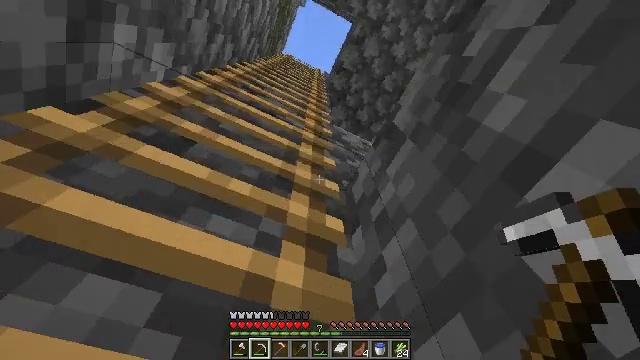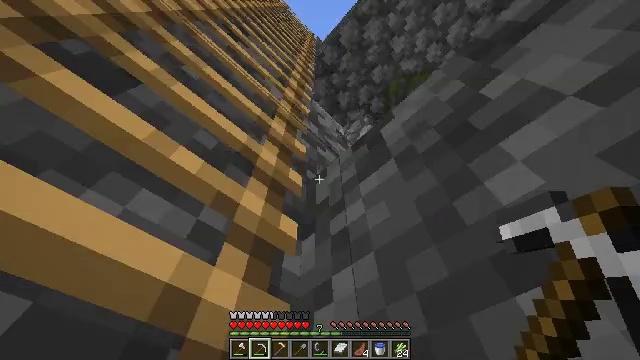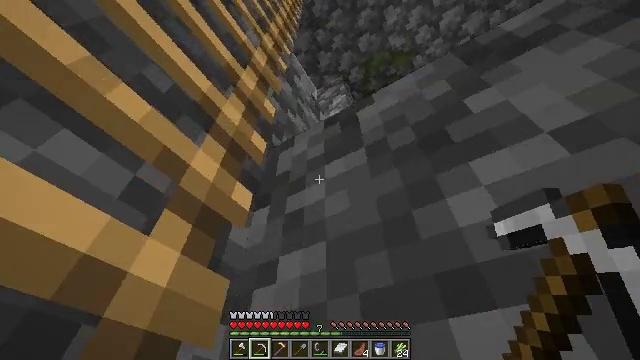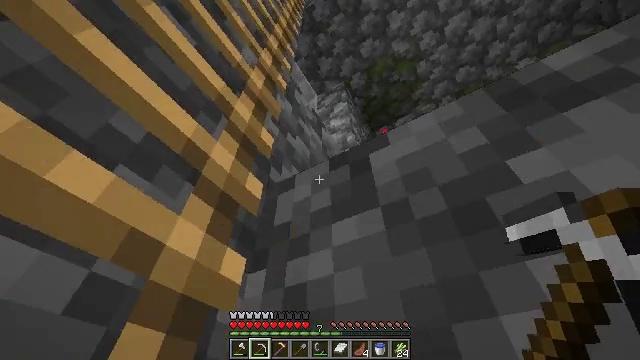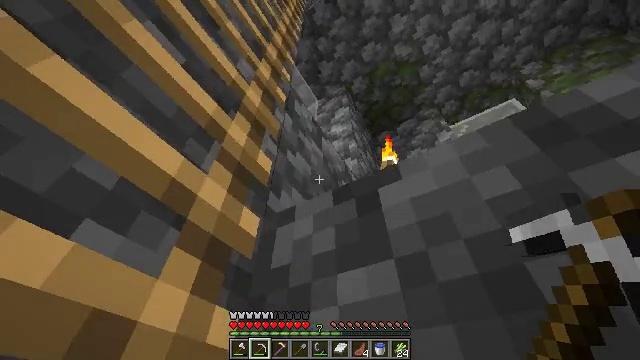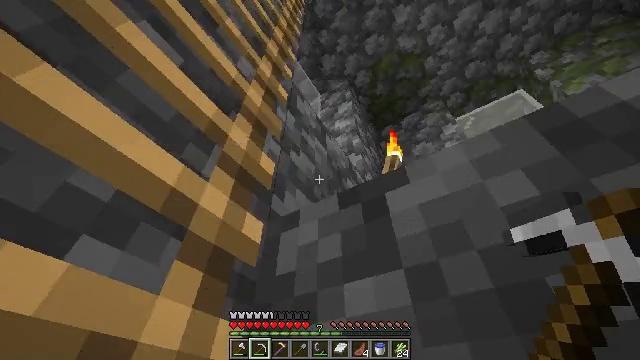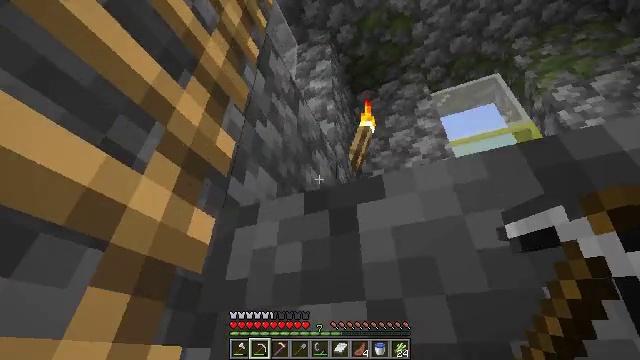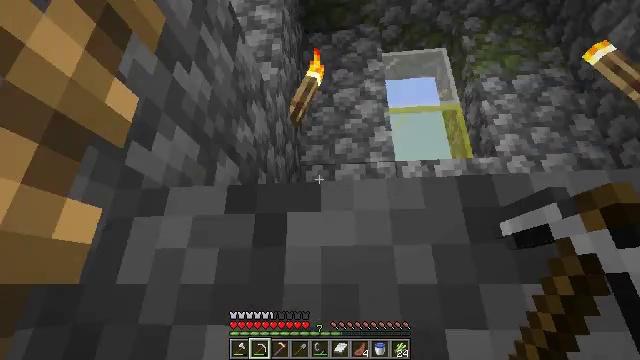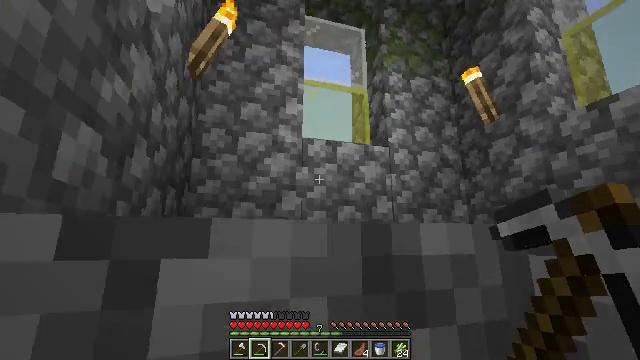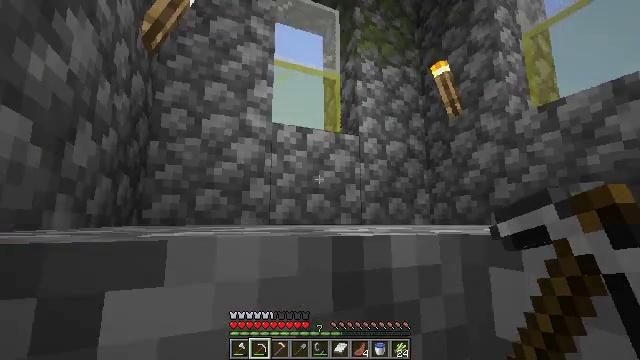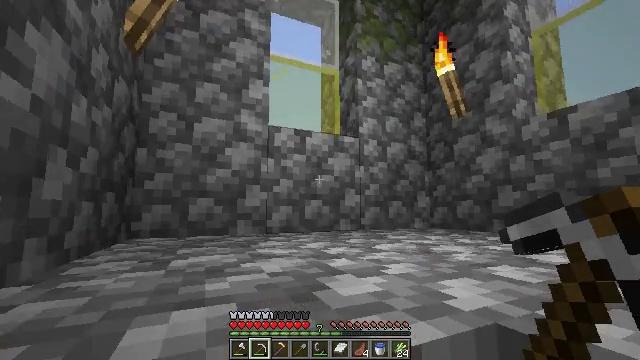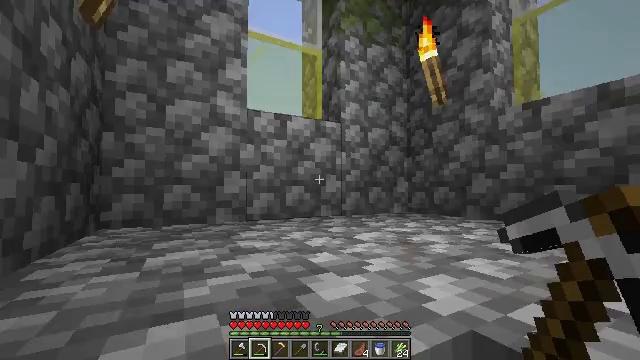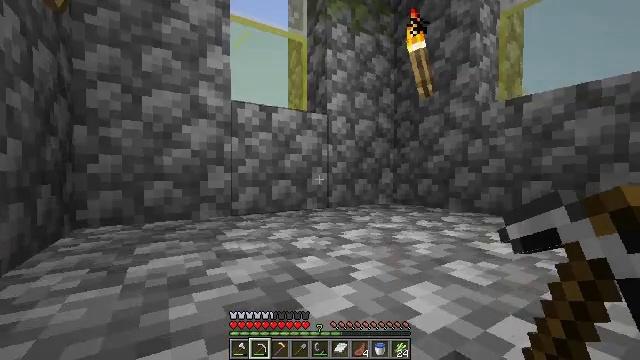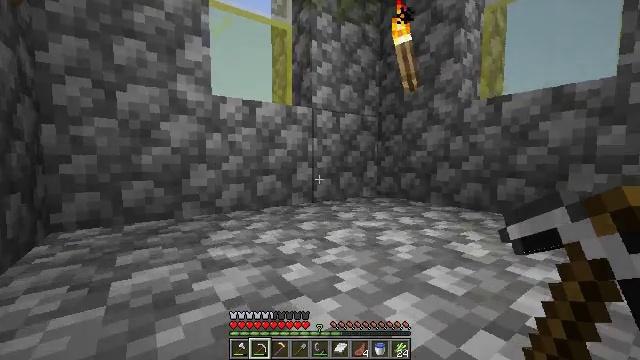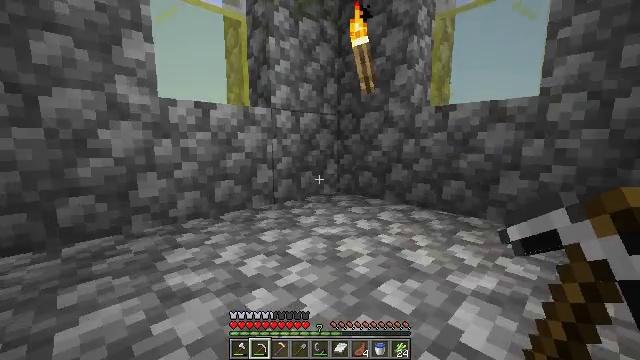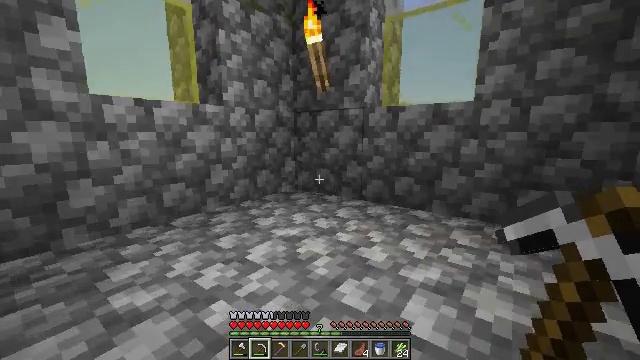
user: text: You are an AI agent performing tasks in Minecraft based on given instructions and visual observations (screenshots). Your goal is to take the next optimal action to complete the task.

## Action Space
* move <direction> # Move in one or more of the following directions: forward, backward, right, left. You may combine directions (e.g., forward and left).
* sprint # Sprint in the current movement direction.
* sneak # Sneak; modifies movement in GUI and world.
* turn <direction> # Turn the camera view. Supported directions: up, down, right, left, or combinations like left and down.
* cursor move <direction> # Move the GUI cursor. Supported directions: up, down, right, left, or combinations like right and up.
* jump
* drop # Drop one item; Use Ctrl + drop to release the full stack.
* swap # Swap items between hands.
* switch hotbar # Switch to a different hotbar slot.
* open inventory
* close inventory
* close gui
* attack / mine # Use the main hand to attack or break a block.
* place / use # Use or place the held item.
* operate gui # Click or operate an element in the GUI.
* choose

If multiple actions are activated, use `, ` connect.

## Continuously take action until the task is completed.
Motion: motion action
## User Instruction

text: Attack the hay block to get hay.
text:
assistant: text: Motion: move forward and move left, sprint, turn right and down, jump
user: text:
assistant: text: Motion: move forward and move left, sprint, turn right and down, jump
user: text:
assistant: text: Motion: move forward and move left, sprint, jump
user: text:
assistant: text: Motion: move forward and move left, sprint, jump
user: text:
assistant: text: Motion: move forward and move left, sprint, turn left and down, jump
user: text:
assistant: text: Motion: move forward and move left, sprint, turn right and down, jump
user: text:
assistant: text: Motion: move forward and move left, sprint, turn right and down, jump
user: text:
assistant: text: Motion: move forward and move left, sprint, turn right and down, jump
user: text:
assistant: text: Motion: move forward and move left, sprint, turn right and down, jump
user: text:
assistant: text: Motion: move forward and move left, sprint, turn right and down, jump
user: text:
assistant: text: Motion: move forward and move left, sprint, turn right and down, jump
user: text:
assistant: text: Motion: move forward and move left, sprint, turn right and down, jump
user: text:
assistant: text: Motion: move left, sprint, turn right and down, jump
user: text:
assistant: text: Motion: move left, sprint, turn right and down, jump
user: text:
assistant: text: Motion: move left, sprint, turn right and down, jump
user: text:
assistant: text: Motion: move back and move left, sprint, turn right and up, jump
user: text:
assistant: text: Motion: move back and move left, sprint, turn right and up, jump
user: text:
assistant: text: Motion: move back and move left, sprint, turn right and up, jump
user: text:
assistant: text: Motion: move back, sprint, turn right, jump
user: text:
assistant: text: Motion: move back, sprint, turn right and up, jump
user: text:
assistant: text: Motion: move back, sprint, turn right and up, jump
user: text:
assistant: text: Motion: move back, sprint, turn right and up, jump
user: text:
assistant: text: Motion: move back, sprint, turn right and up, jump
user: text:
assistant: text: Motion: move back and move right, sprint, turn right and up, jump
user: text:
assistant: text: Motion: move back and move right, sprint, turn up, jump
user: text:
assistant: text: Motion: move right, sprint, turn up, jump
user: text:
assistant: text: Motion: move right, sprint, turn left and up, jump
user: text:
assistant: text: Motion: move right, sprint, turn up, jump
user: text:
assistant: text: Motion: move right, sprint, turn up, jump
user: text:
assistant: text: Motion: move right, sprint, turn left and up, jump